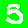
Digit: 5